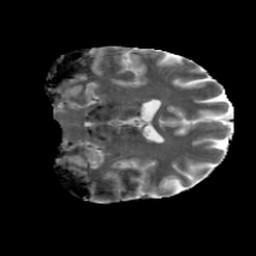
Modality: MD
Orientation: coronal
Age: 29
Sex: male
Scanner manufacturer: siemens
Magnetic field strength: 6.98 T
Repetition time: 7.776 s
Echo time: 0.076 s